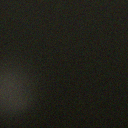
Screen state: off